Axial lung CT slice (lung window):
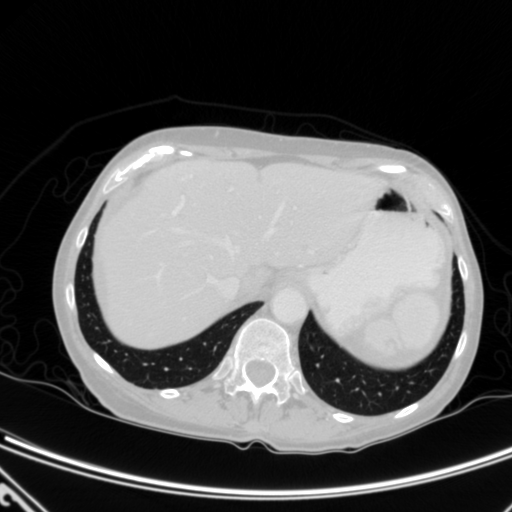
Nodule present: no